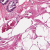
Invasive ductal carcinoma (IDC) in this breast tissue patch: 0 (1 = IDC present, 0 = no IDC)